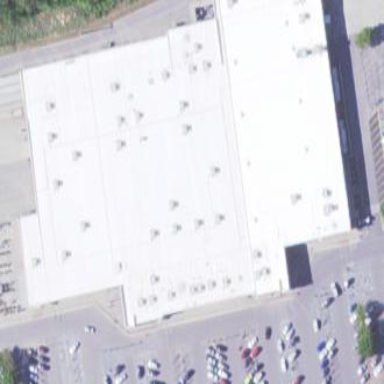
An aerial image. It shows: Retail building housing supermarket.